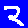
Digit: 2